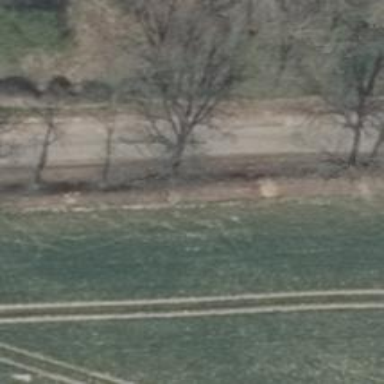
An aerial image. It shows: Avenue lined with broadleaved deciduous trees.